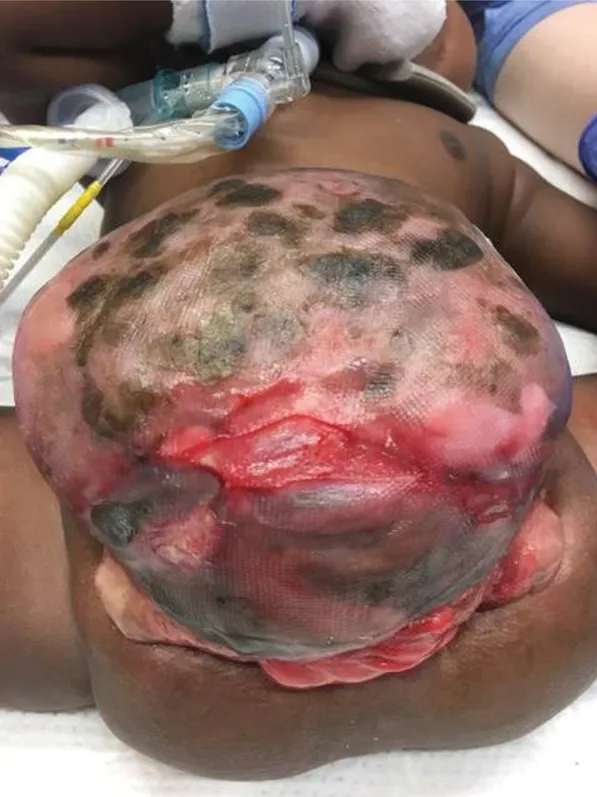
Twelve months old: After alloderm patch has re-epithelialized. Bladder plates and bowel on inferior aspect of omphalocele.
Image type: medical_photograph (other_medical_photograph)